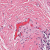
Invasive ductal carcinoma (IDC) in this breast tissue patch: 0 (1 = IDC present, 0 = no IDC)